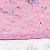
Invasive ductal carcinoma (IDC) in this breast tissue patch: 0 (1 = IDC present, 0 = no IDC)